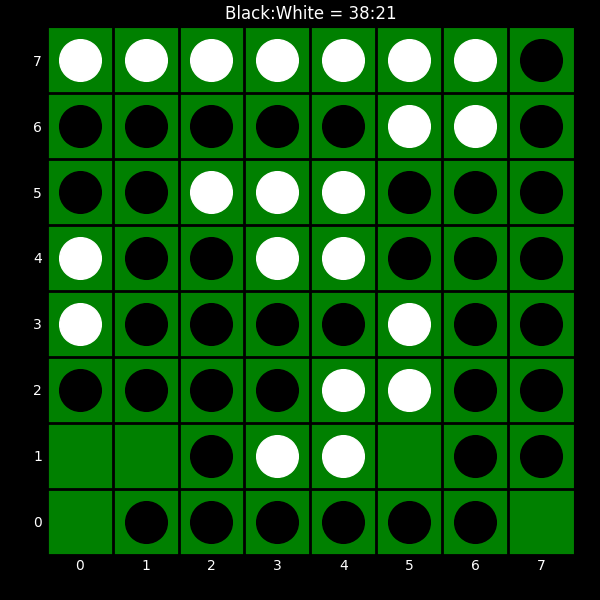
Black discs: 38
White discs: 21